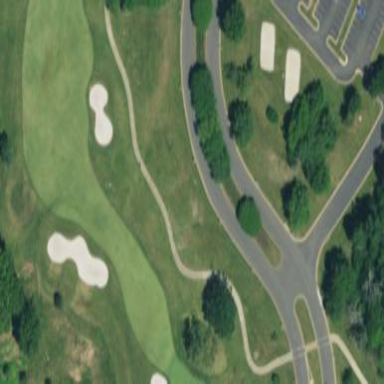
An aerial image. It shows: Golf fairway surrounded by grass.